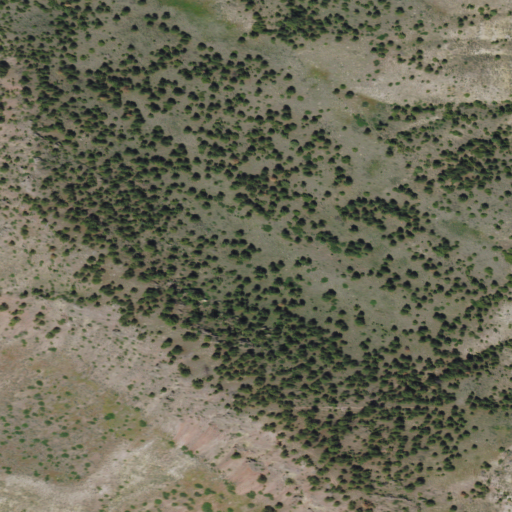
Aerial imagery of mountain in Montana named Browns Mountain containing shrub, evergreen forest, and grassland